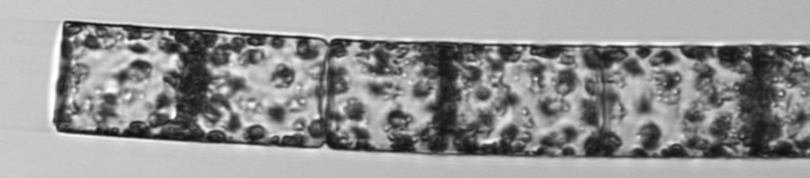
Label: Guinardia_flaccida